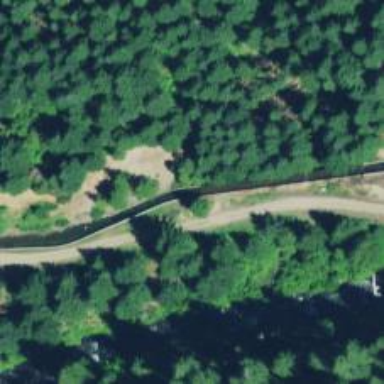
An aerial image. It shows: Aqueduct bridge over canal.